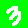
Digit: 3